The plot shows how the frequency content of a bearing vibration signal evolves over time (STFT spectrogram). What is the most likely bearing condition (normal, inner_race, outer_race, ball)?
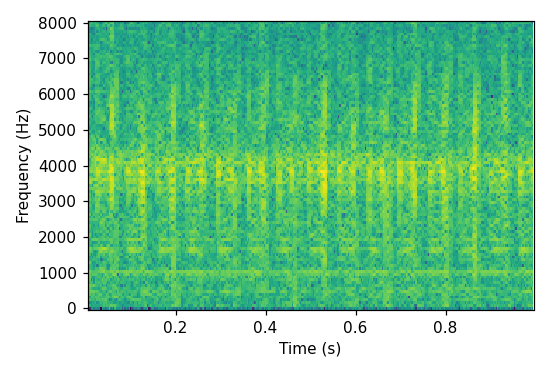
Answer: ball